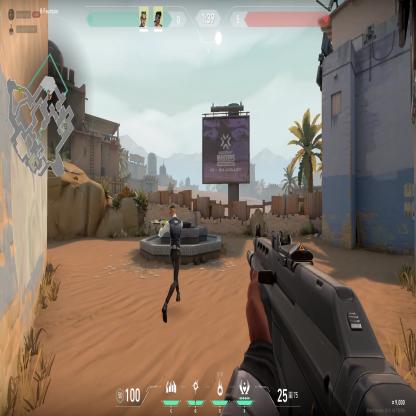
Label: teammate